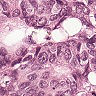
Metastatic tissue present: yes